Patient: sex M, age 94
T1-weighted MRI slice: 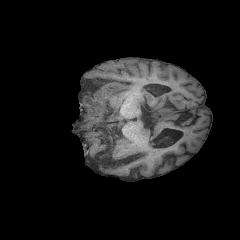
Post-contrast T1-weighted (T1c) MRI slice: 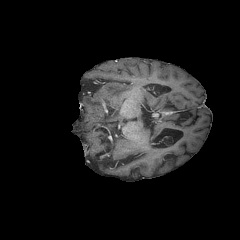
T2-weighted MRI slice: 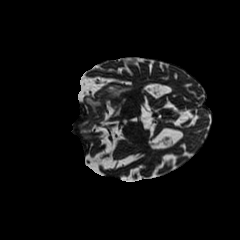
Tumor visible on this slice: yes
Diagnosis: Glioblastoma, IDH-wildtype
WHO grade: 4